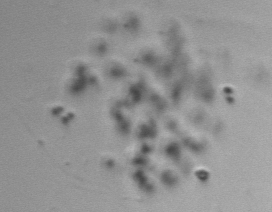
Label: Phaeocystis_debris